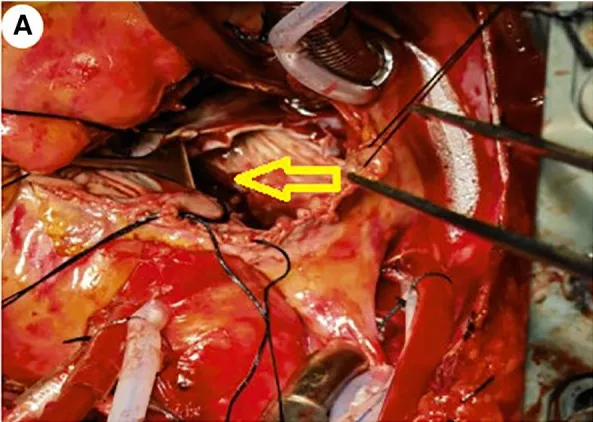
The yellow arrow indicates the site of incision and drainage. (A) Surgical treatment method: After confirming the integrity of the left atrial endocardium and the correct position of the artificial valve, the left atrial endocardium was incised for decompression and drainage.
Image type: medical_photograph (other_medical_photograph)